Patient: sex F, age 54
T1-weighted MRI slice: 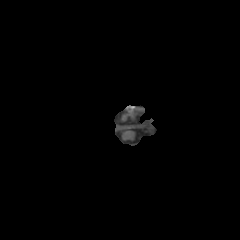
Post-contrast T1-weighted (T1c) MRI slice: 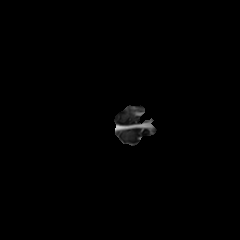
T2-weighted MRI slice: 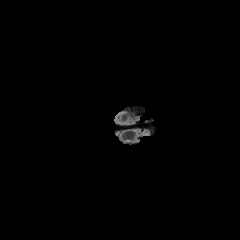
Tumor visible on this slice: no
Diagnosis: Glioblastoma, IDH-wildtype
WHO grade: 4